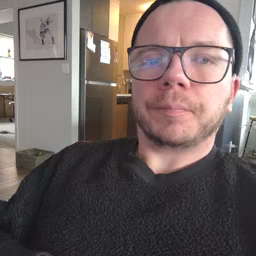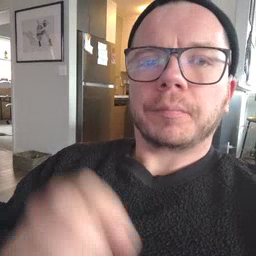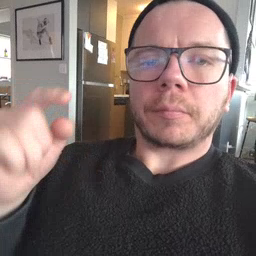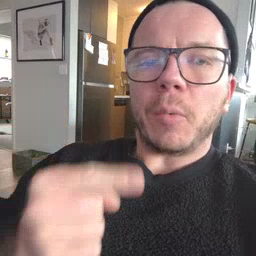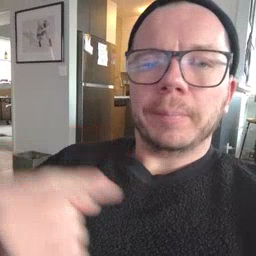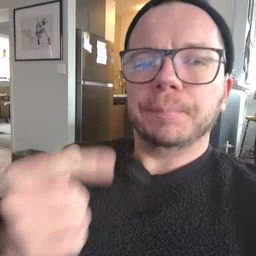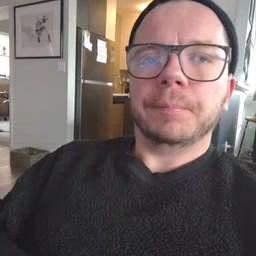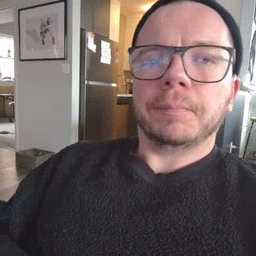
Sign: owie